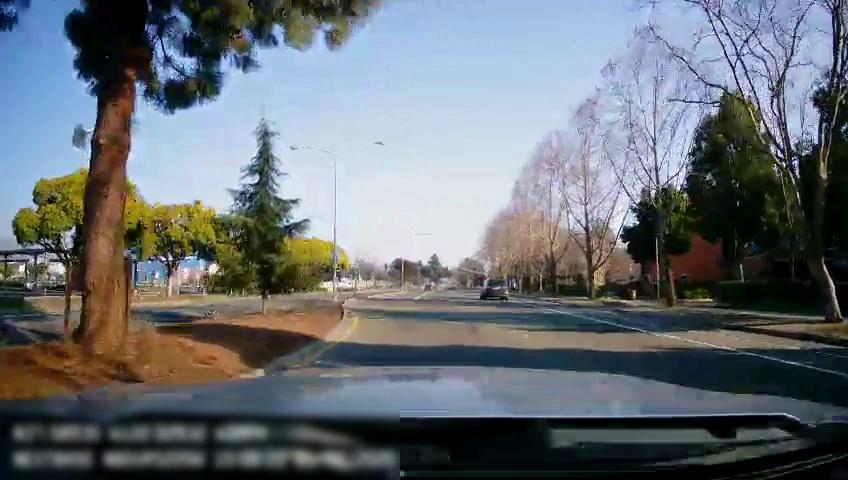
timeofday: Day
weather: Sunny
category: Drivable Space
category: Drivable Space
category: Vehicles | SUV
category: Lanes | Current Lane
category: Lanes | Alternate Lane
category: Lanes | Alternate Lane